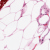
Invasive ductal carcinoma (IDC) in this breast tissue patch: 0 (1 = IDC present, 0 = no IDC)